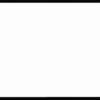
Label: dusty